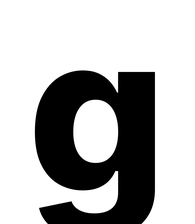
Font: Inter_ExtraBold